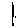
Label: line